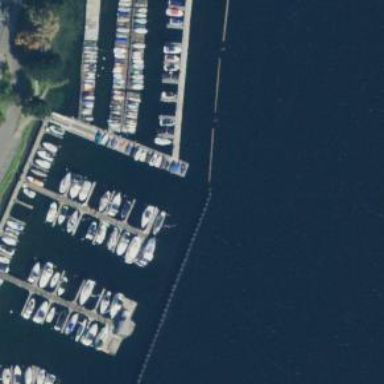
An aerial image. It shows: Pier with mooring facilities.